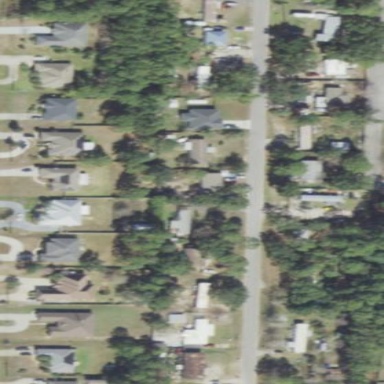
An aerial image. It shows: Residential area known as trailer park.